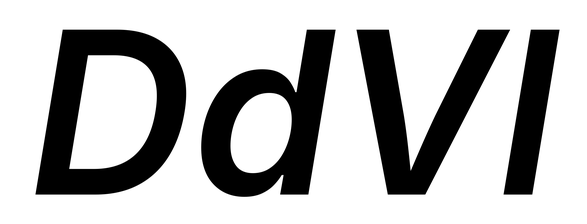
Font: Inter-Italic_SemiBold_Italic